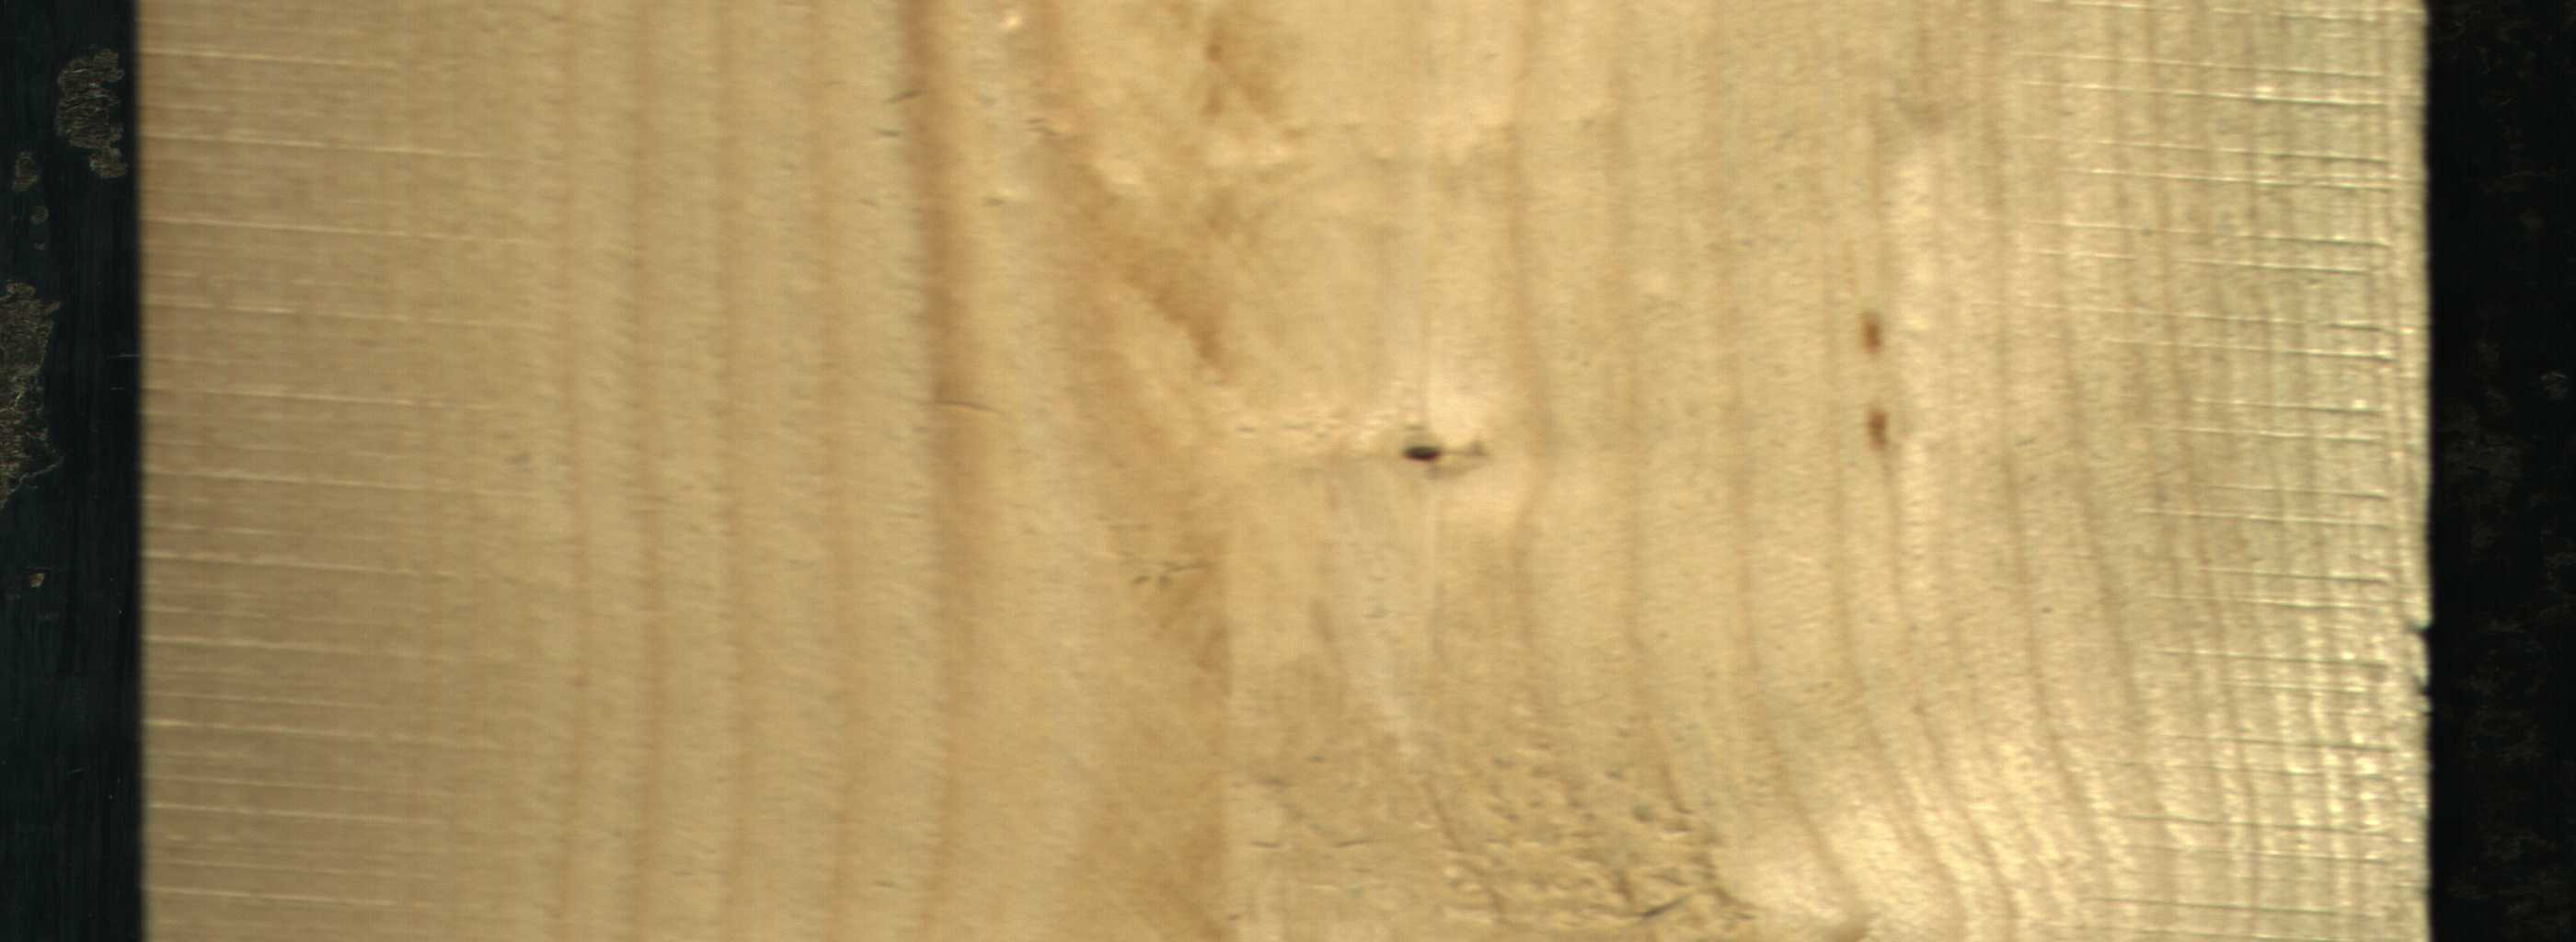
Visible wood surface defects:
resin
resin
Dead_Knot